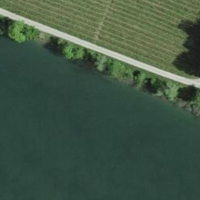
EUNIS habitat code: 15
Species observed at this site:
Castor fiber